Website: apple
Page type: customer-info-address
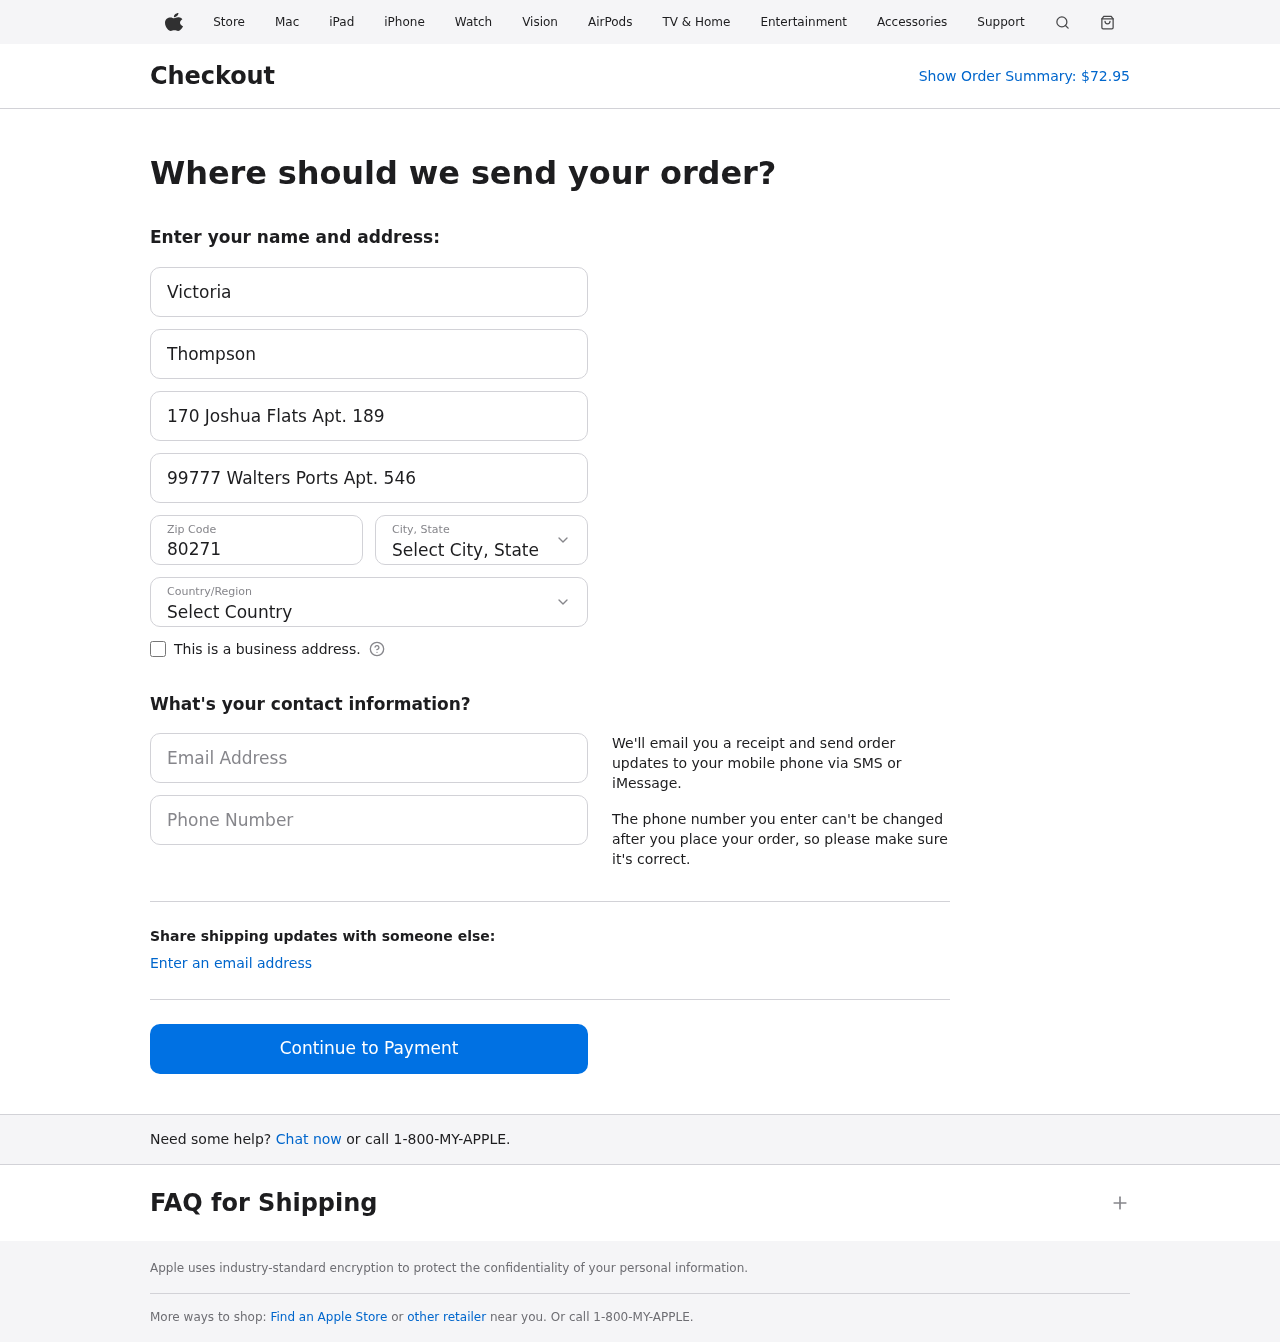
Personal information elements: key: PII_CITY_STATE
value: Evansstad, AR
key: PII_COUNTRY
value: United States
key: PII_EMAIL
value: victoria_thompson@yahoo.com
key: PII_FIRSTNAME
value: Victoria
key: PII_LASTNAME
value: Thompson
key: PII_PHONE
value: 5572074577
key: PII_POSTCODE
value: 80271
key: PII_STREET
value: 170 Joshua Flats Apt. 189
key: PII_STREET2
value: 99777 Walters Ports Apt. 546
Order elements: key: ORDER_TOTAL
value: $72.95